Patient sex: M
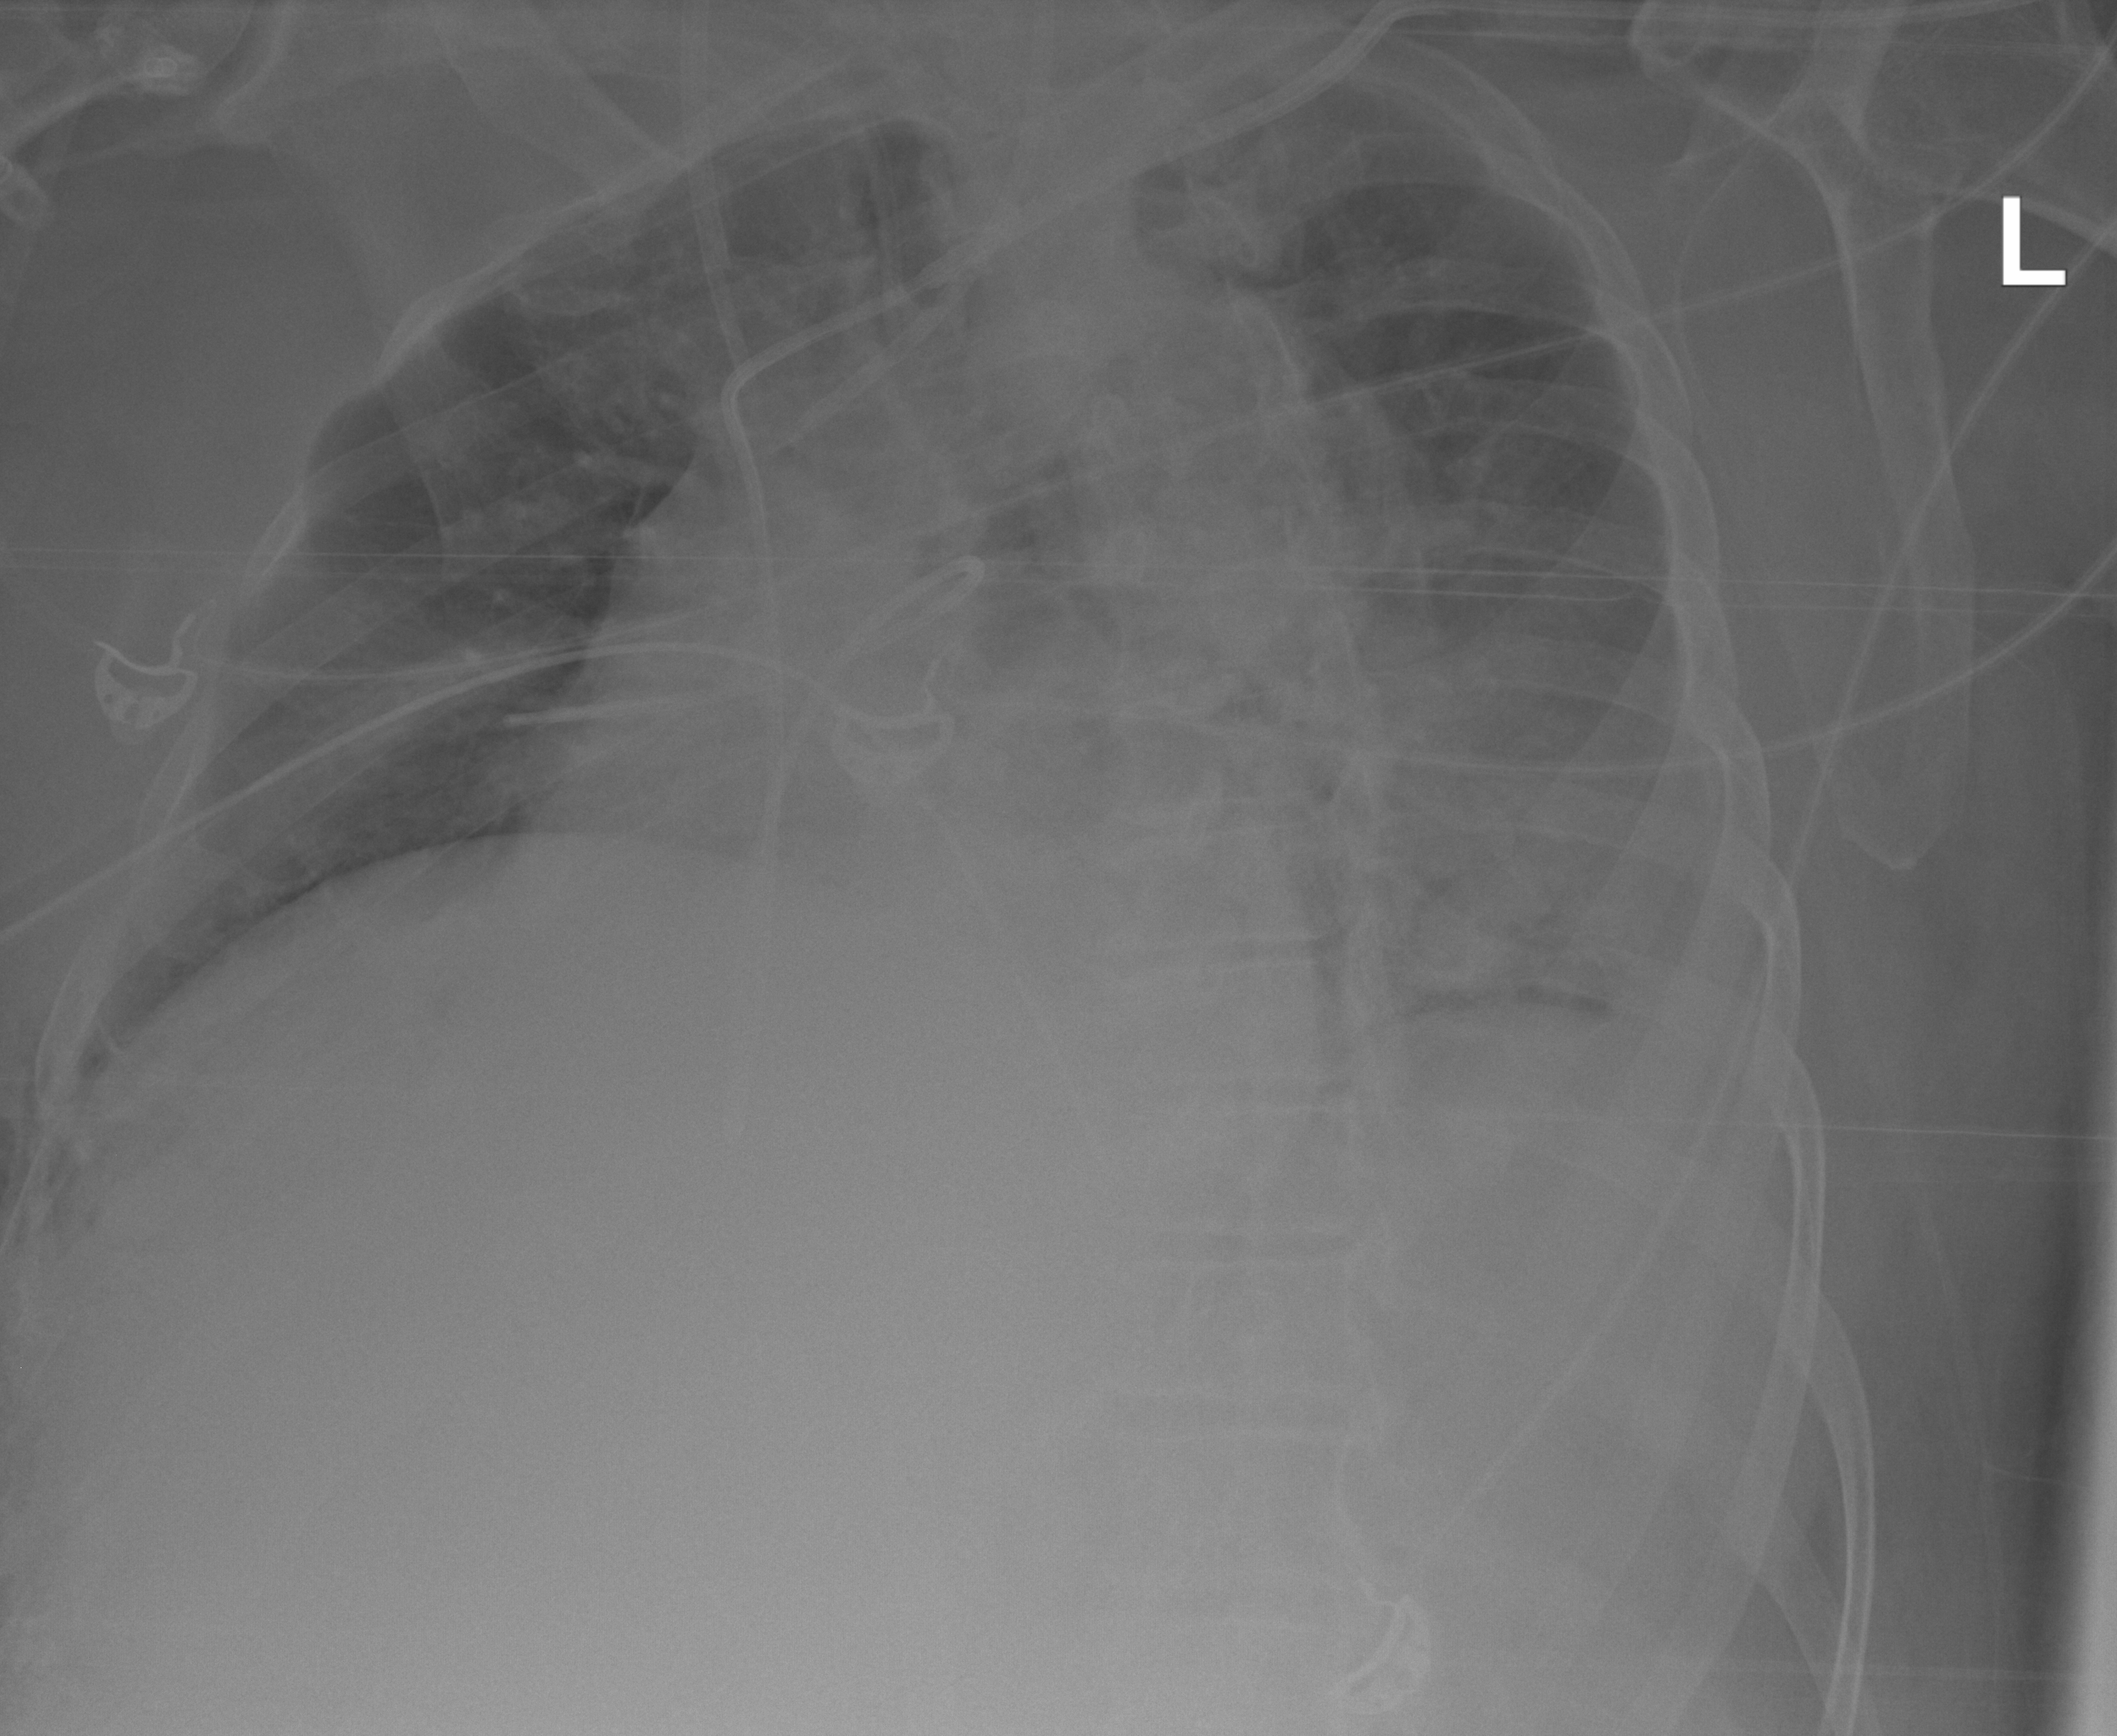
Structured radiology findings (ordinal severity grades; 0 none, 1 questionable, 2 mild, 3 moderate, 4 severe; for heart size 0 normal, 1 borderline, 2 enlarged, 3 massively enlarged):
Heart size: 2
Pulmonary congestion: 0
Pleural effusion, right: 0
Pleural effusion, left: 2
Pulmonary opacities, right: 0
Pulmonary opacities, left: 0
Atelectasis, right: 2
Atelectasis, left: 2